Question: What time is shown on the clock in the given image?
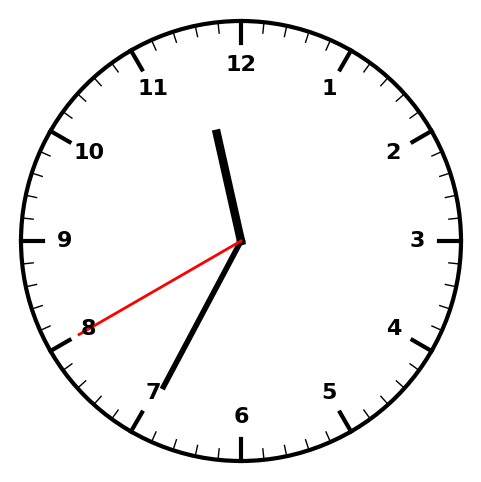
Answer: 11:34:40